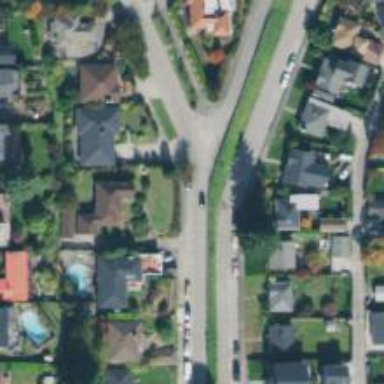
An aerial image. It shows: Residential dual carriageway road.